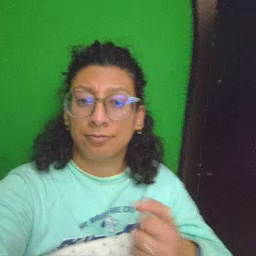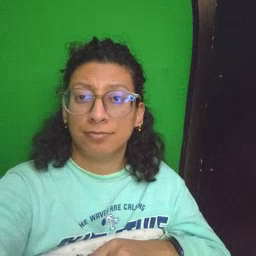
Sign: garbage